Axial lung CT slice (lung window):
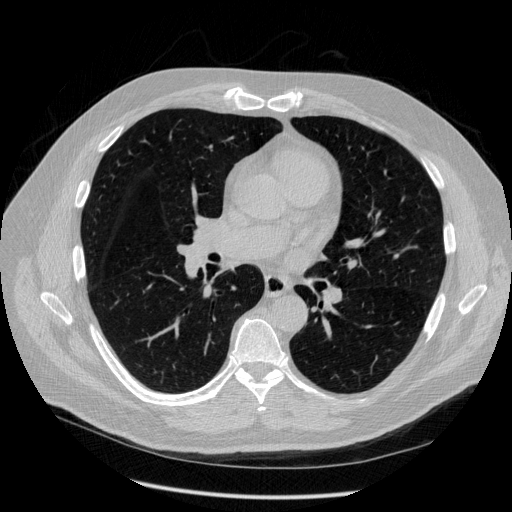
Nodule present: no